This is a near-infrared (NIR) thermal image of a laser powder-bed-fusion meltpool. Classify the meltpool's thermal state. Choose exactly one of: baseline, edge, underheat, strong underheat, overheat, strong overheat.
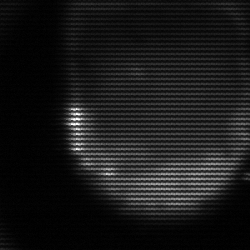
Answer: edge